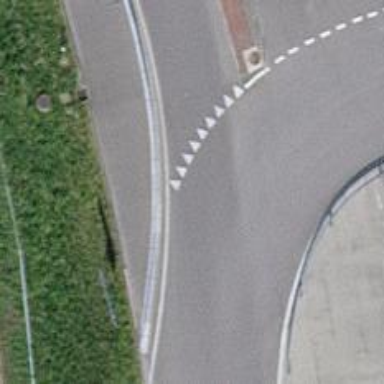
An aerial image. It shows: Road with "give way" sign.